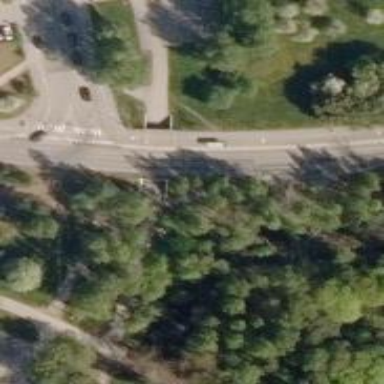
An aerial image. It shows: Asphalt cycleway.